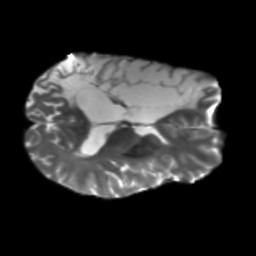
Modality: T2w
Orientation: axial
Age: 40
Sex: male
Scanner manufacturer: siemens
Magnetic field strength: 3 T
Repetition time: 5.25 s
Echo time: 0.08 s